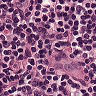
Metastatic tissue present: no